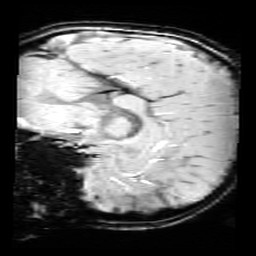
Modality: SWI
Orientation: sagittal
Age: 9
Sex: male
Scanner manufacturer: siemens
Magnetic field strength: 3 T
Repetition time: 0.027 s
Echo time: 0.02 s